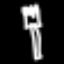
Label: fork